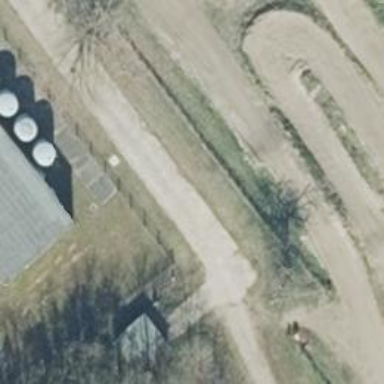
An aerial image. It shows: Track road with grade4 tracktype.